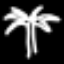
Label: palm tree